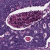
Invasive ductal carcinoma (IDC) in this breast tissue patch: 0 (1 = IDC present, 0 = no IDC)